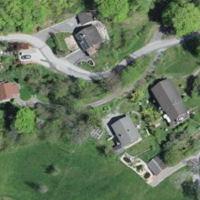
EUNIS habitat code: 55
Species observed at this site:
Cephalanthera longifolia